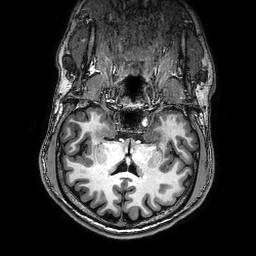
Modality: T1w
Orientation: sagittal
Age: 34
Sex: male
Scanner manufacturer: philips
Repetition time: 0.00817 s
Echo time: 0.00375 s